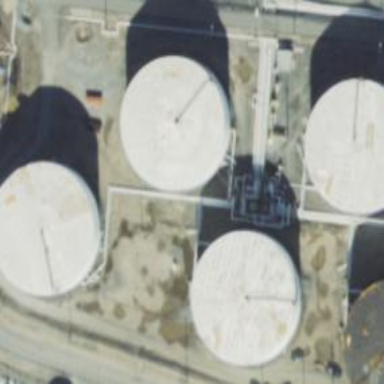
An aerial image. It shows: Storage tank created as man-made structure.